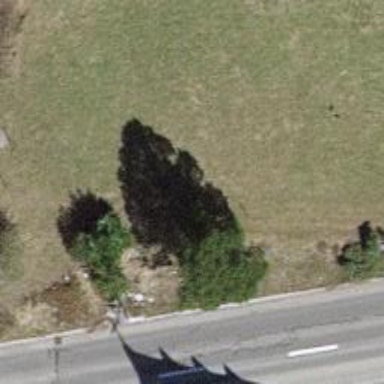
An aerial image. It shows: Single tag "natural: tree."